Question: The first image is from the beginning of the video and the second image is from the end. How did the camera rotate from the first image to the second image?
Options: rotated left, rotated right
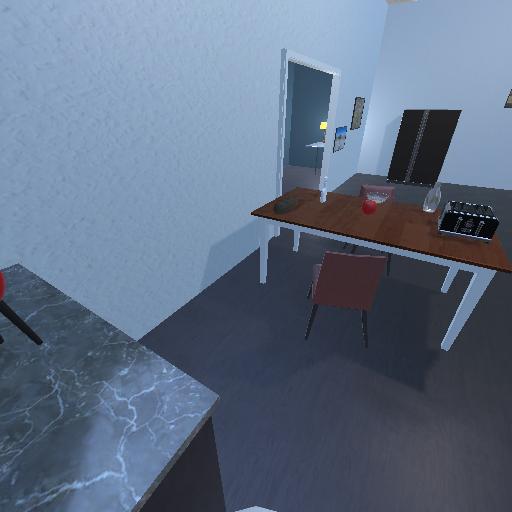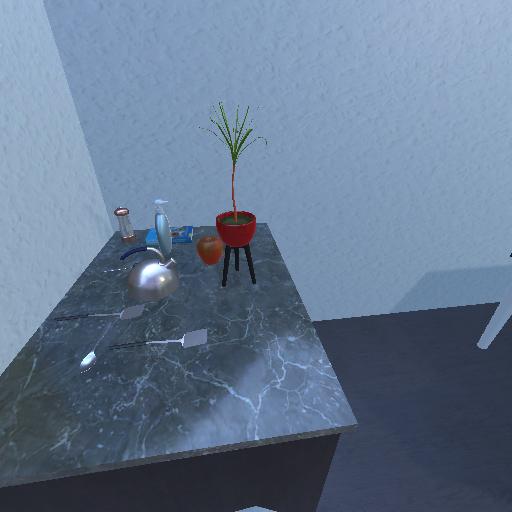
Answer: rotated left